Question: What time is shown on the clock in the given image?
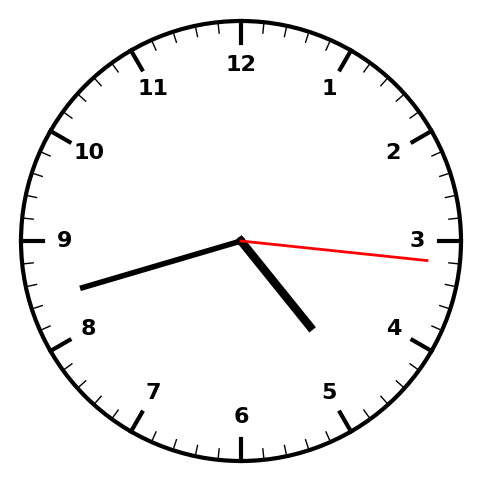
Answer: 04:42:16